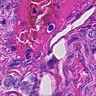
Metastatic tissue present: yes